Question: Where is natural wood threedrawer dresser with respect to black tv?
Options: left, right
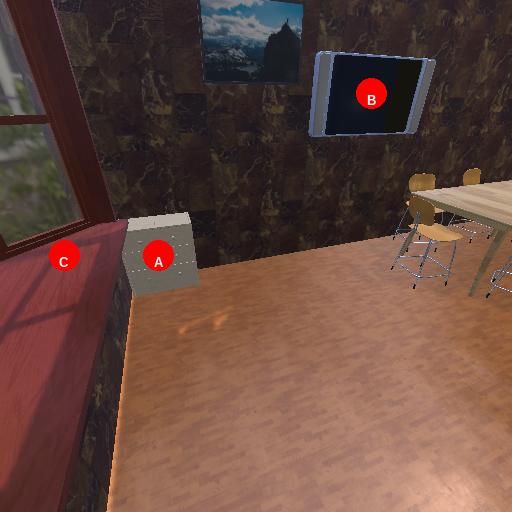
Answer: left